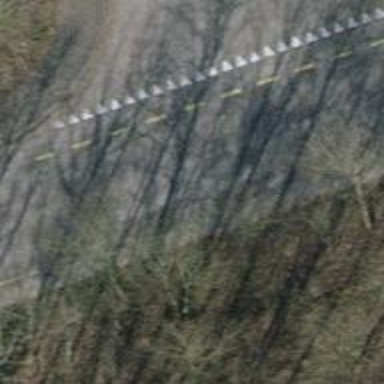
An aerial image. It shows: Unclassified road with asphalt surface and designated cycle lane.